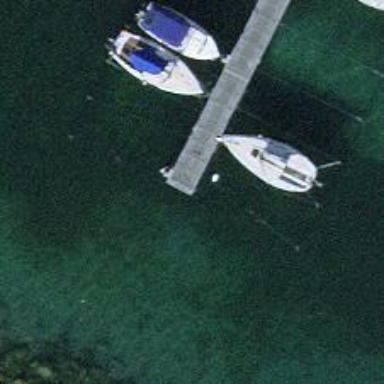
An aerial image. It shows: Man-made pier.